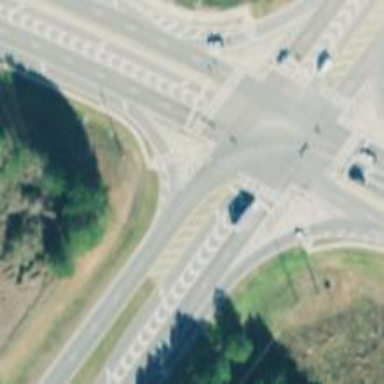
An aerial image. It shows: Marked crossing on the road.